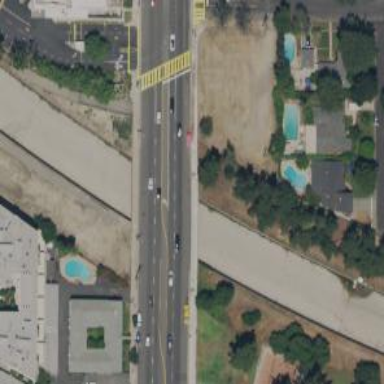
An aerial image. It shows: Footway bridge.